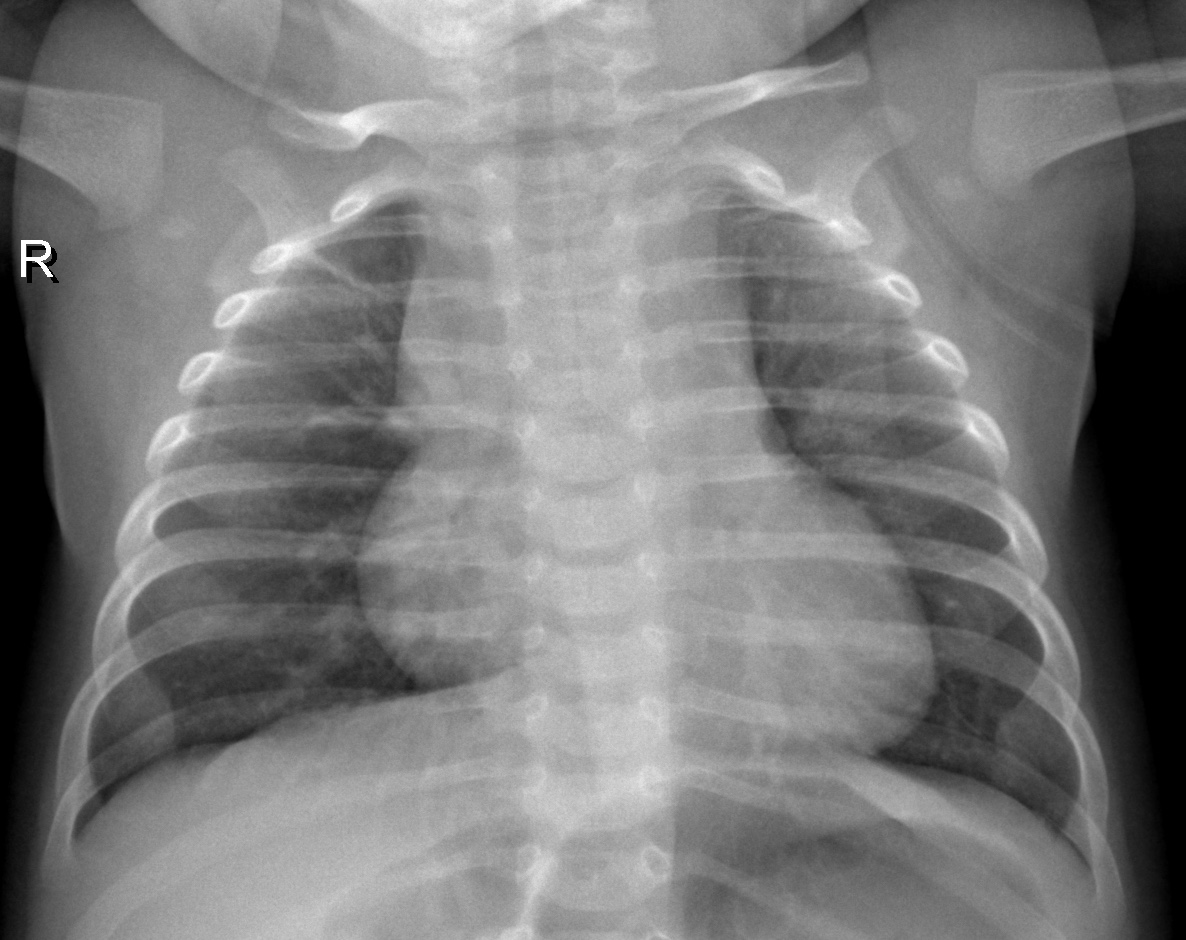
Diagnosis: NORMAL